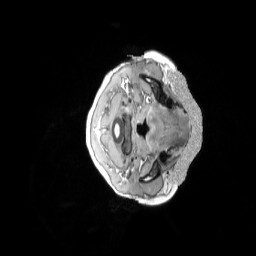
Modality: T1w
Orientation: axial
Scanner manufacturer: siemens
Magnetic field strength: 3 T
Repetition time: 2.3 s
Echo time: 0.0033 s